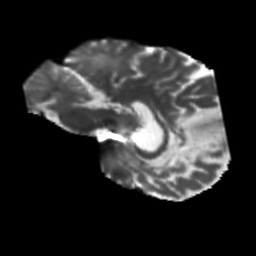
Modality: T2w
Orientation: sagittal
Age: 57
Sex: male
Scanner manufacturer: siemens
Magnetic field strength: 3 T
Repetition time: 5.47 s
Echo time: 0.0854 s